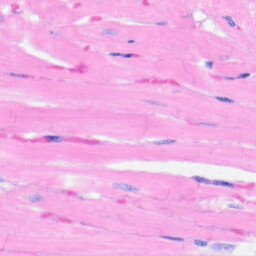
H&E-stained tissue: Heart